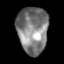
Tissue: lung
Cell type: Others
Senescence score: 0.215
Nuclear area (px): 1405
Mean DAPI intensity: 126.032